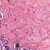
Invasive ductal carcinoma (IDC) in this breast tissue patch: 0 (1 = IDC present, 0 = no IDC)